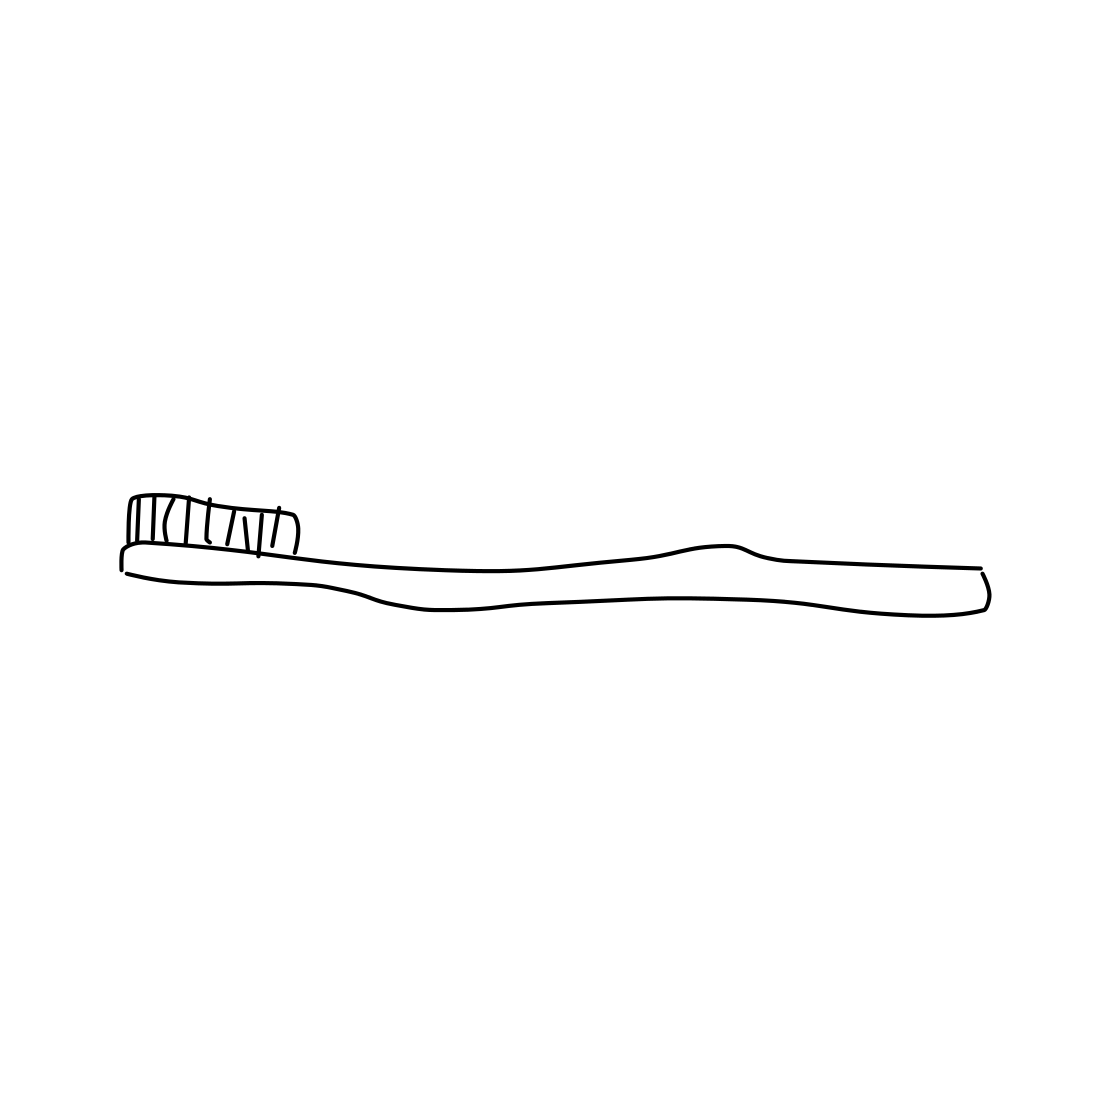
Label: toothbrush